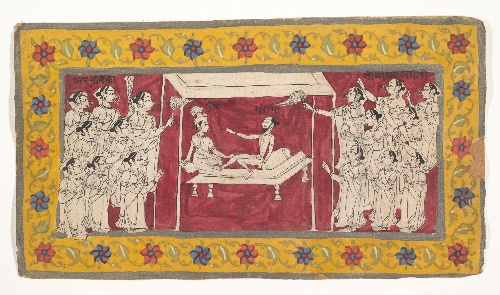
Date: ca.1850
Object type: Painting
Classification: Paintings
Medium: Ink and opaque watercolor on paper
Culture: India (Maharashtra, Marathi)
Dimensions: 11 1/2 x 6 7/16 in. (29.2 x 16.4 cm)
Department: Asian Art
Credit line: Purchase, Mr. and Mrs. Peter Findlay Gift, 1979
Accession year: 1979
Repository: Metropolitan Museum of Art, New York, NY
Tags: Women|Flowers|Krishna|Hinduism